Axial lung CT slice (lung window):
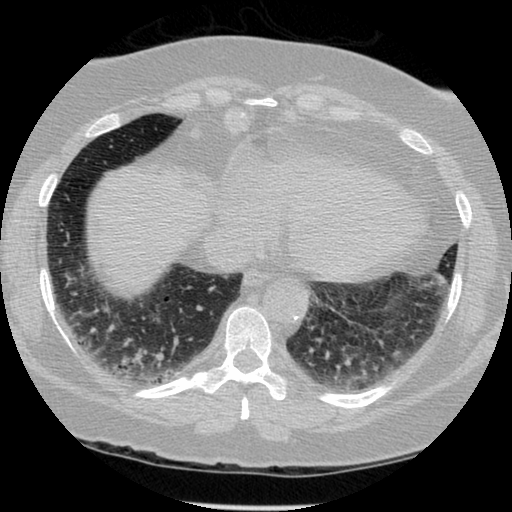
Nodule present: no